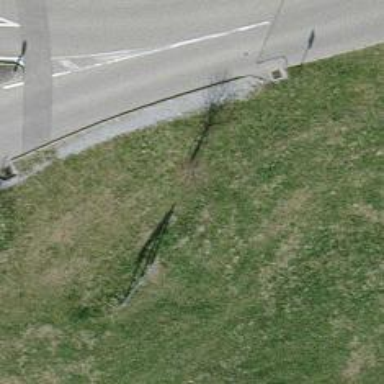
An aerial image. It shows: Row of trees in natural setting.